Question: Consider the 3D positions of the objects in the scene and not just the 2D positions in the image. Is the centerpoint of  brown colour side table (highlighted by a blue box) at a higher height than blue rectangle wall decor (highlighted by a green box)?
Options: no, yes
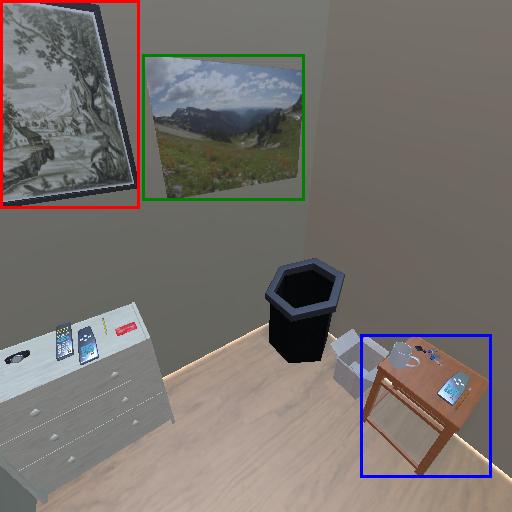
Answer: no